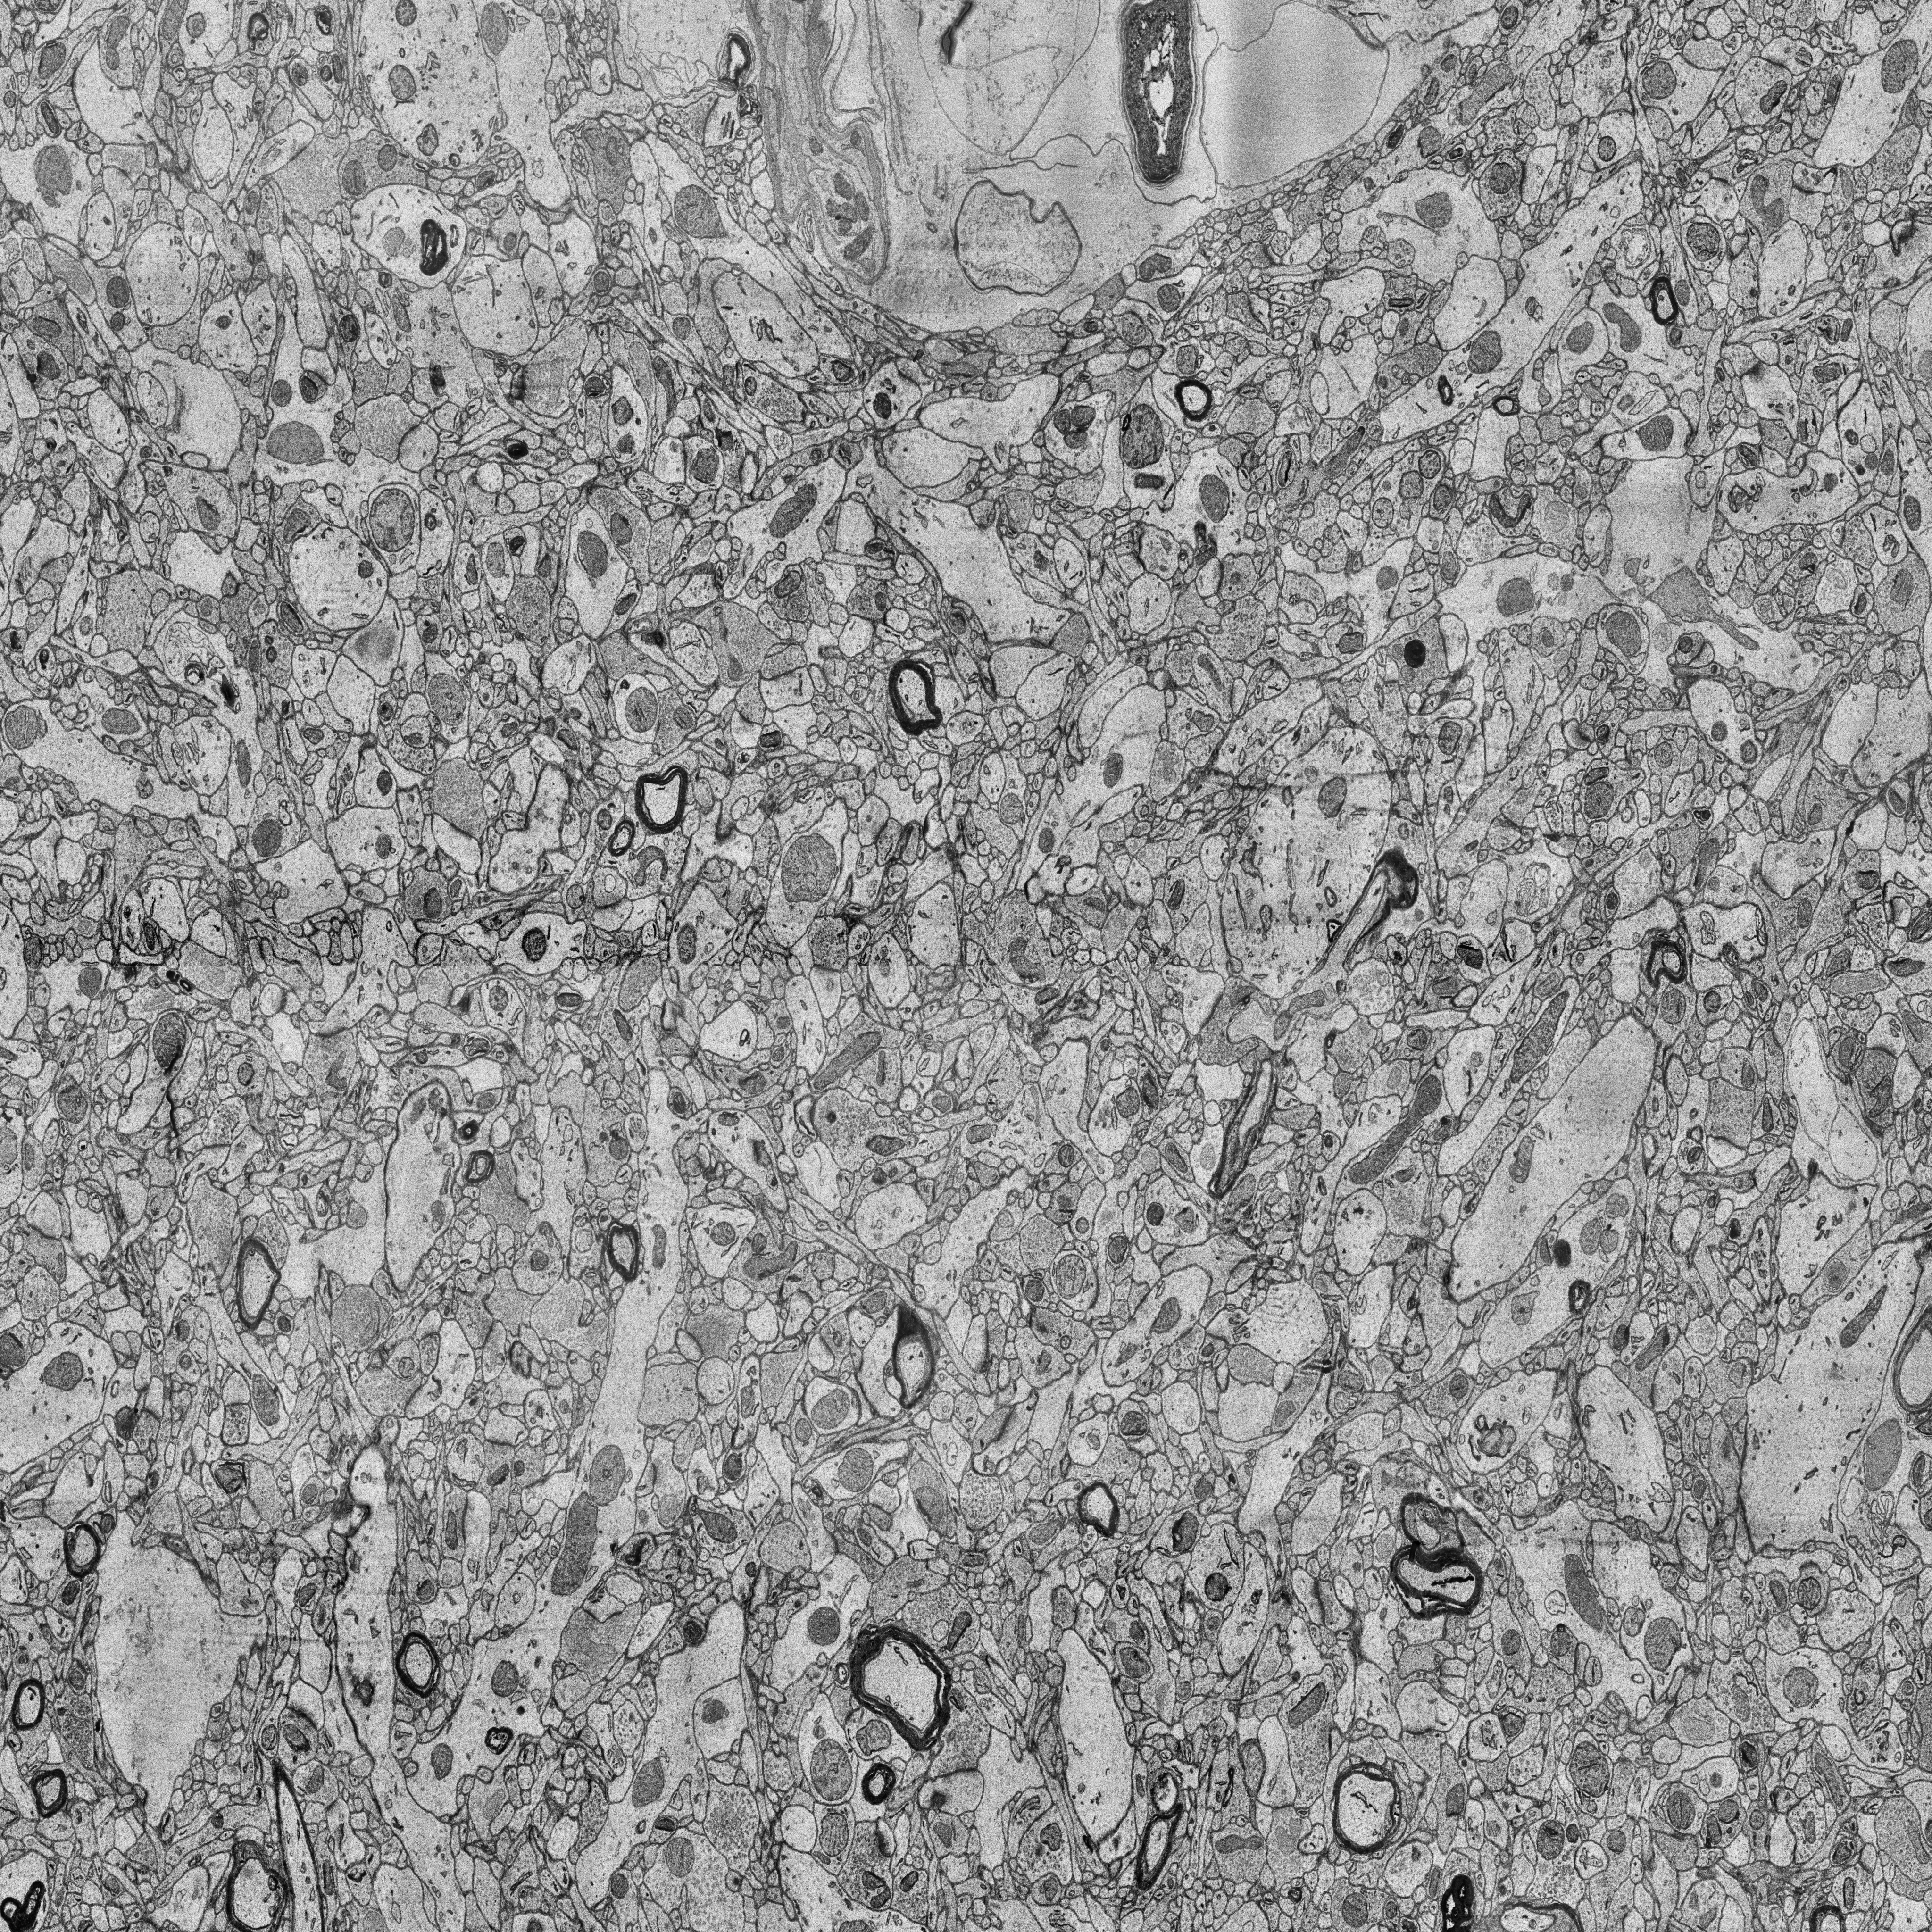
Electron microscopy slice of human cortex tissue
Slice depth (z): 59
Mitochondria instances in slice: 484